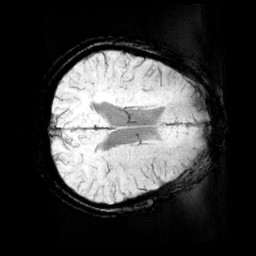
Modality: minIP
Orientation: axial
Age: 11
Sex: female
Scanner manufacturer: siemens
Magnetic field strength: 3 T
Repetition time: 0.027 s
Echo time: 0.02 s